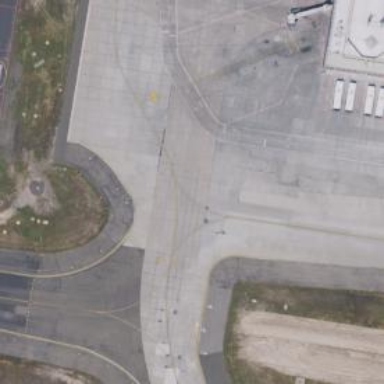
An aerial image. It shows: View of taxiway at the airport.